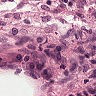
Metastatic tissue present: no